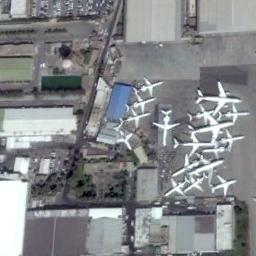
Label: airplane